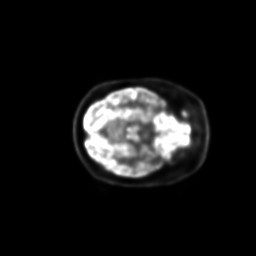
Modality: PET
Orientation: axial
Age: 42
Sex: male
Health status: ill